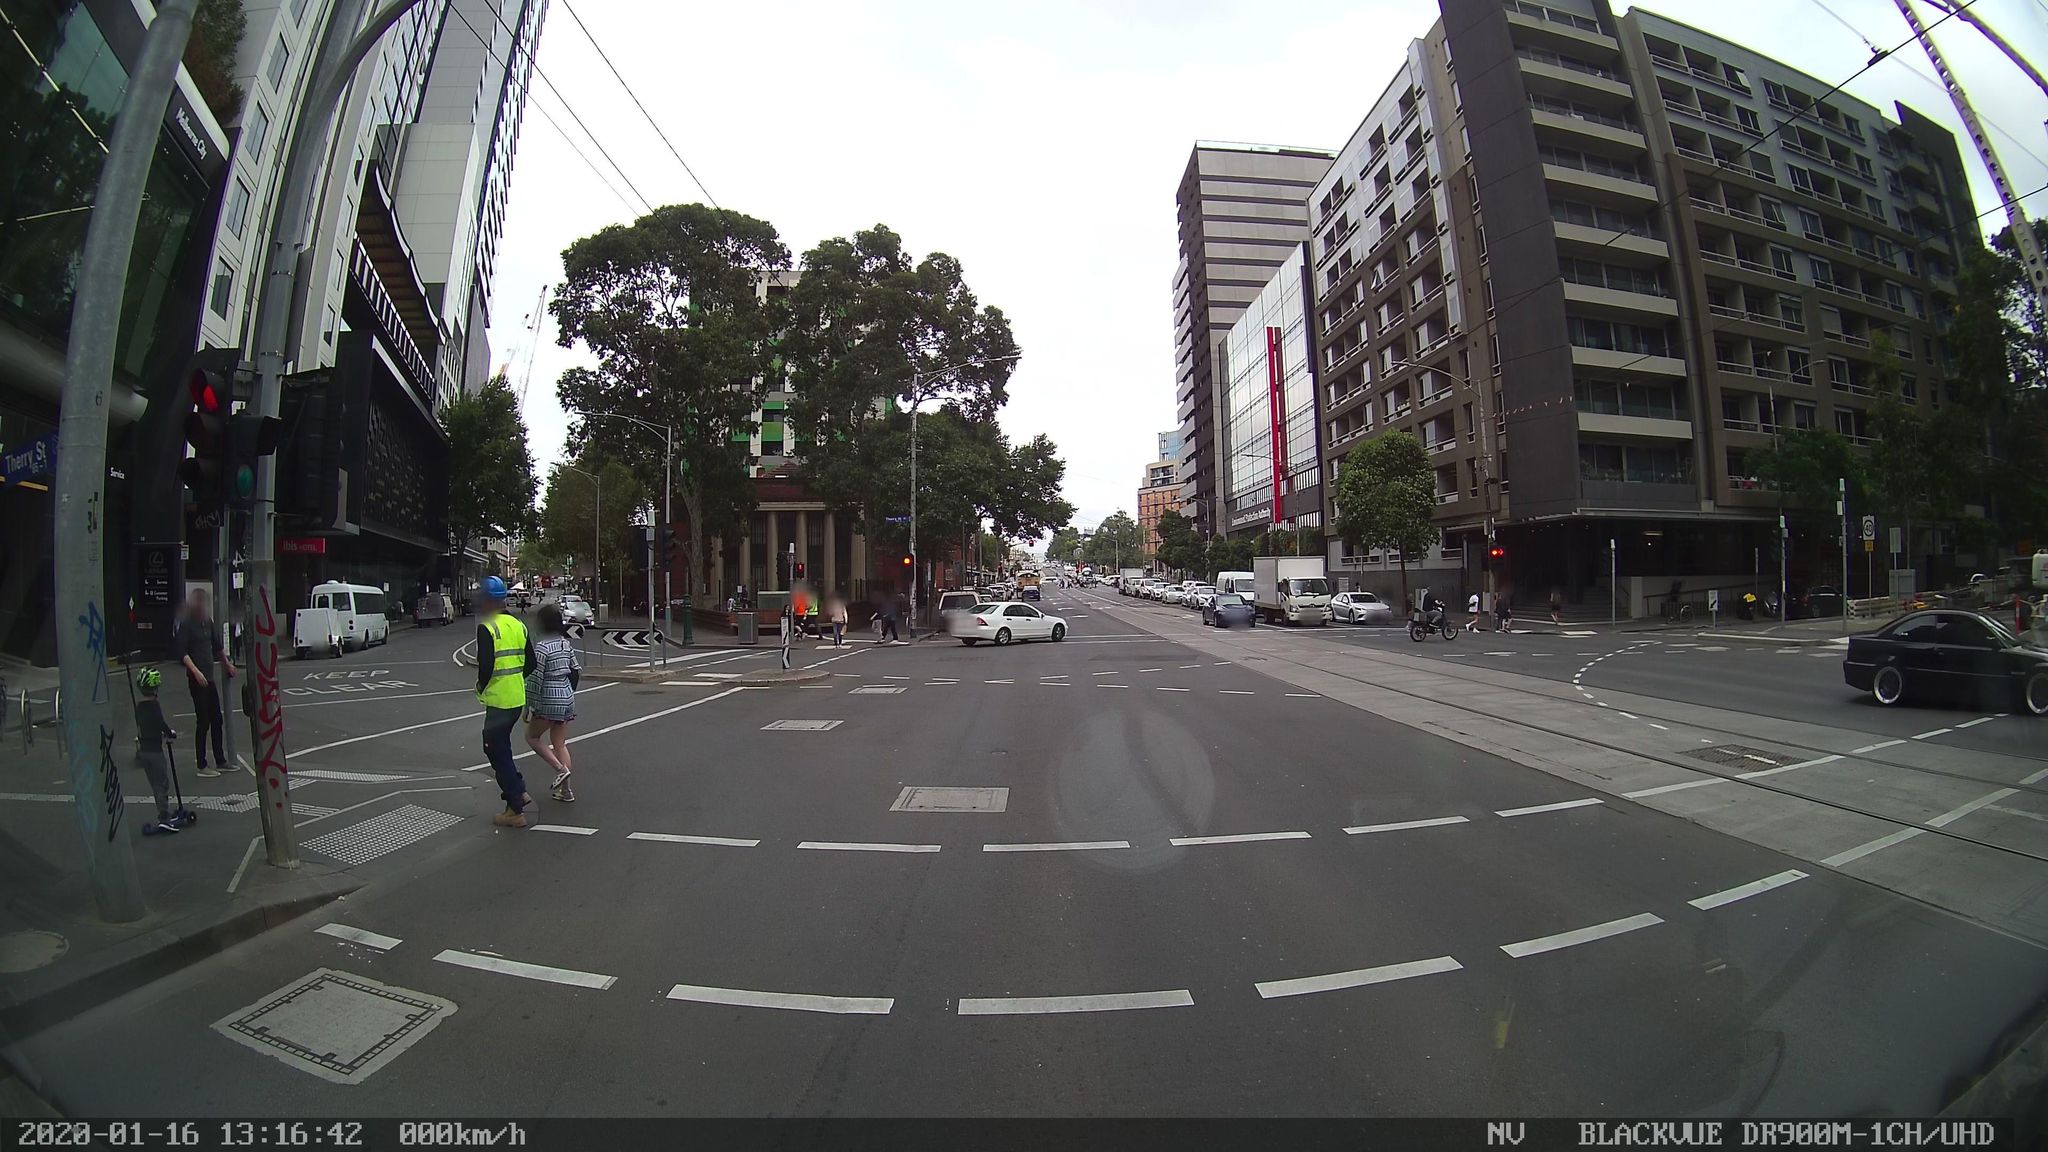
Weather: clear
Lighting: day
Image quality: good
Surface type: driving surface
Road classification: footway
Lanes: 2
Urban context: urban centre
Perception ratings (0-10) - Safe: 3.54, Lively: 8.97, Beautiful: 6.72, Boring: 1.02, Depressing: 0.9, Wealthy: 5.24